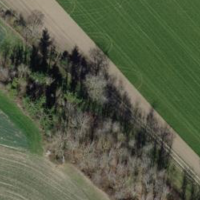
EUNIS habitat code: 52
Species observed at this site:
Tettigonia cantans
Pholidoptera griseoaptera
Tettigonia viridissima
Pseudochorthippus parallelus
Roeseliana roeselii